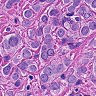
Metastatic tissue present: yes